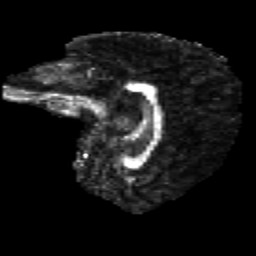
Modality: FA
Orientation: sagittal
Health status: healthy
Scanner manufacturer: philips
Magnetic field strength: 3 T
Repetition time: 9.75 s
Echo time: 0.092 s